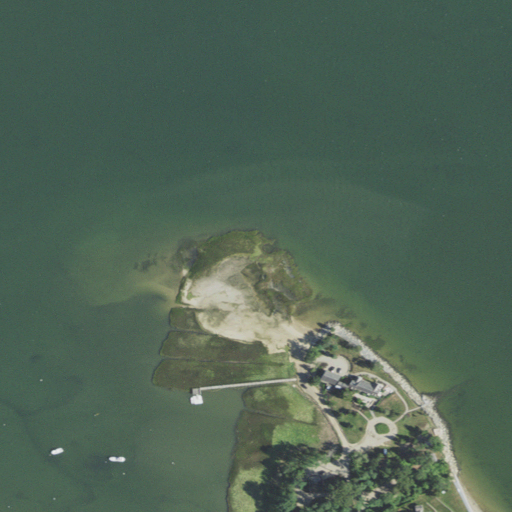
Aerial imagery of cape in Massachusetts named Eagles Nest Point containing open water, herbaceous wetlands, medium intensity development, evergreen forest, low intensity development, high intensity development, barren land, and deciduous forest